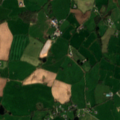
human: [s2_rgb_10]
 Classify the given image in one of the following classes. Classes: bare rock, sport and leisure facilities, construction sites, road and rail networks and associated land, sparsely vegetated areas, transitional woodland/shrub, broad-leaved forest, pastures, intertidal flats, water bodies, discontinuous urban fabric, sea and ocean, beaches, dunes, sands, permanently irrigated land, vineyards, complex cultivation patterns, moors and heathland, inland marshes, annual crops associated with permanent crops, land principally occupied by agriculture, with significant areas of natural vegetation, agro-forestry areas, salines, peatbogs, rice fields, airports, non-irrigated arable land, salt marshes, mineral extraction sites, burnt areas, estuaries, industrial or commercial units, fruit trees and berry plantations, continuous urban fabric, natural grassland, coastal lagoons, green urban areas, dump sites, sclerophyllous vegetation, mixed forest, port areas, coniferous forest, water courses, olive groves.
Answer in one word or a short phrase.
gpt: non-irrigated arable land, pastures